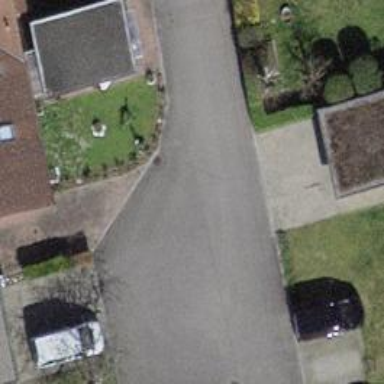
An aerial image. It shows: Paved residential road.